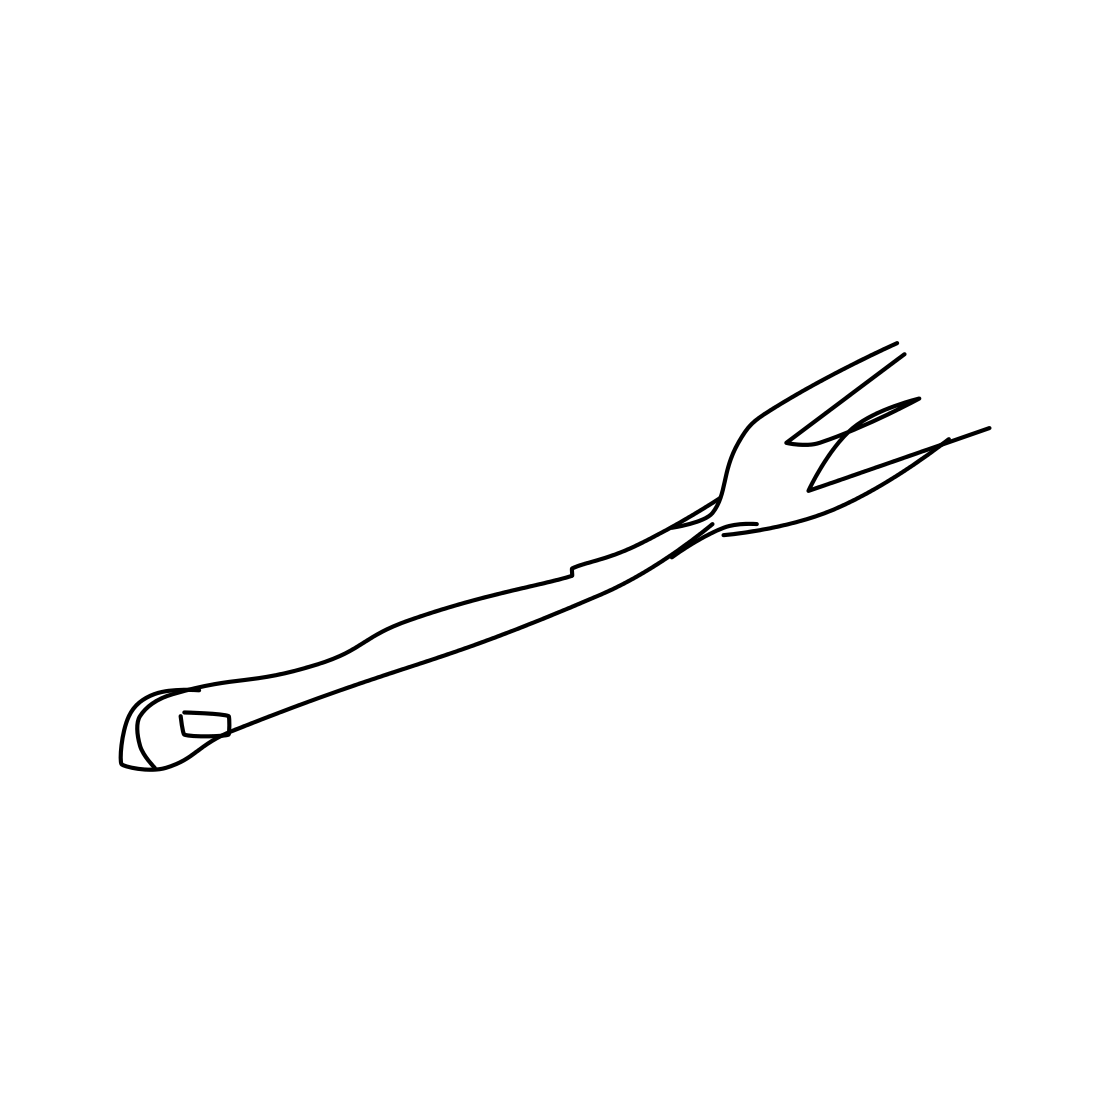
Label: fork